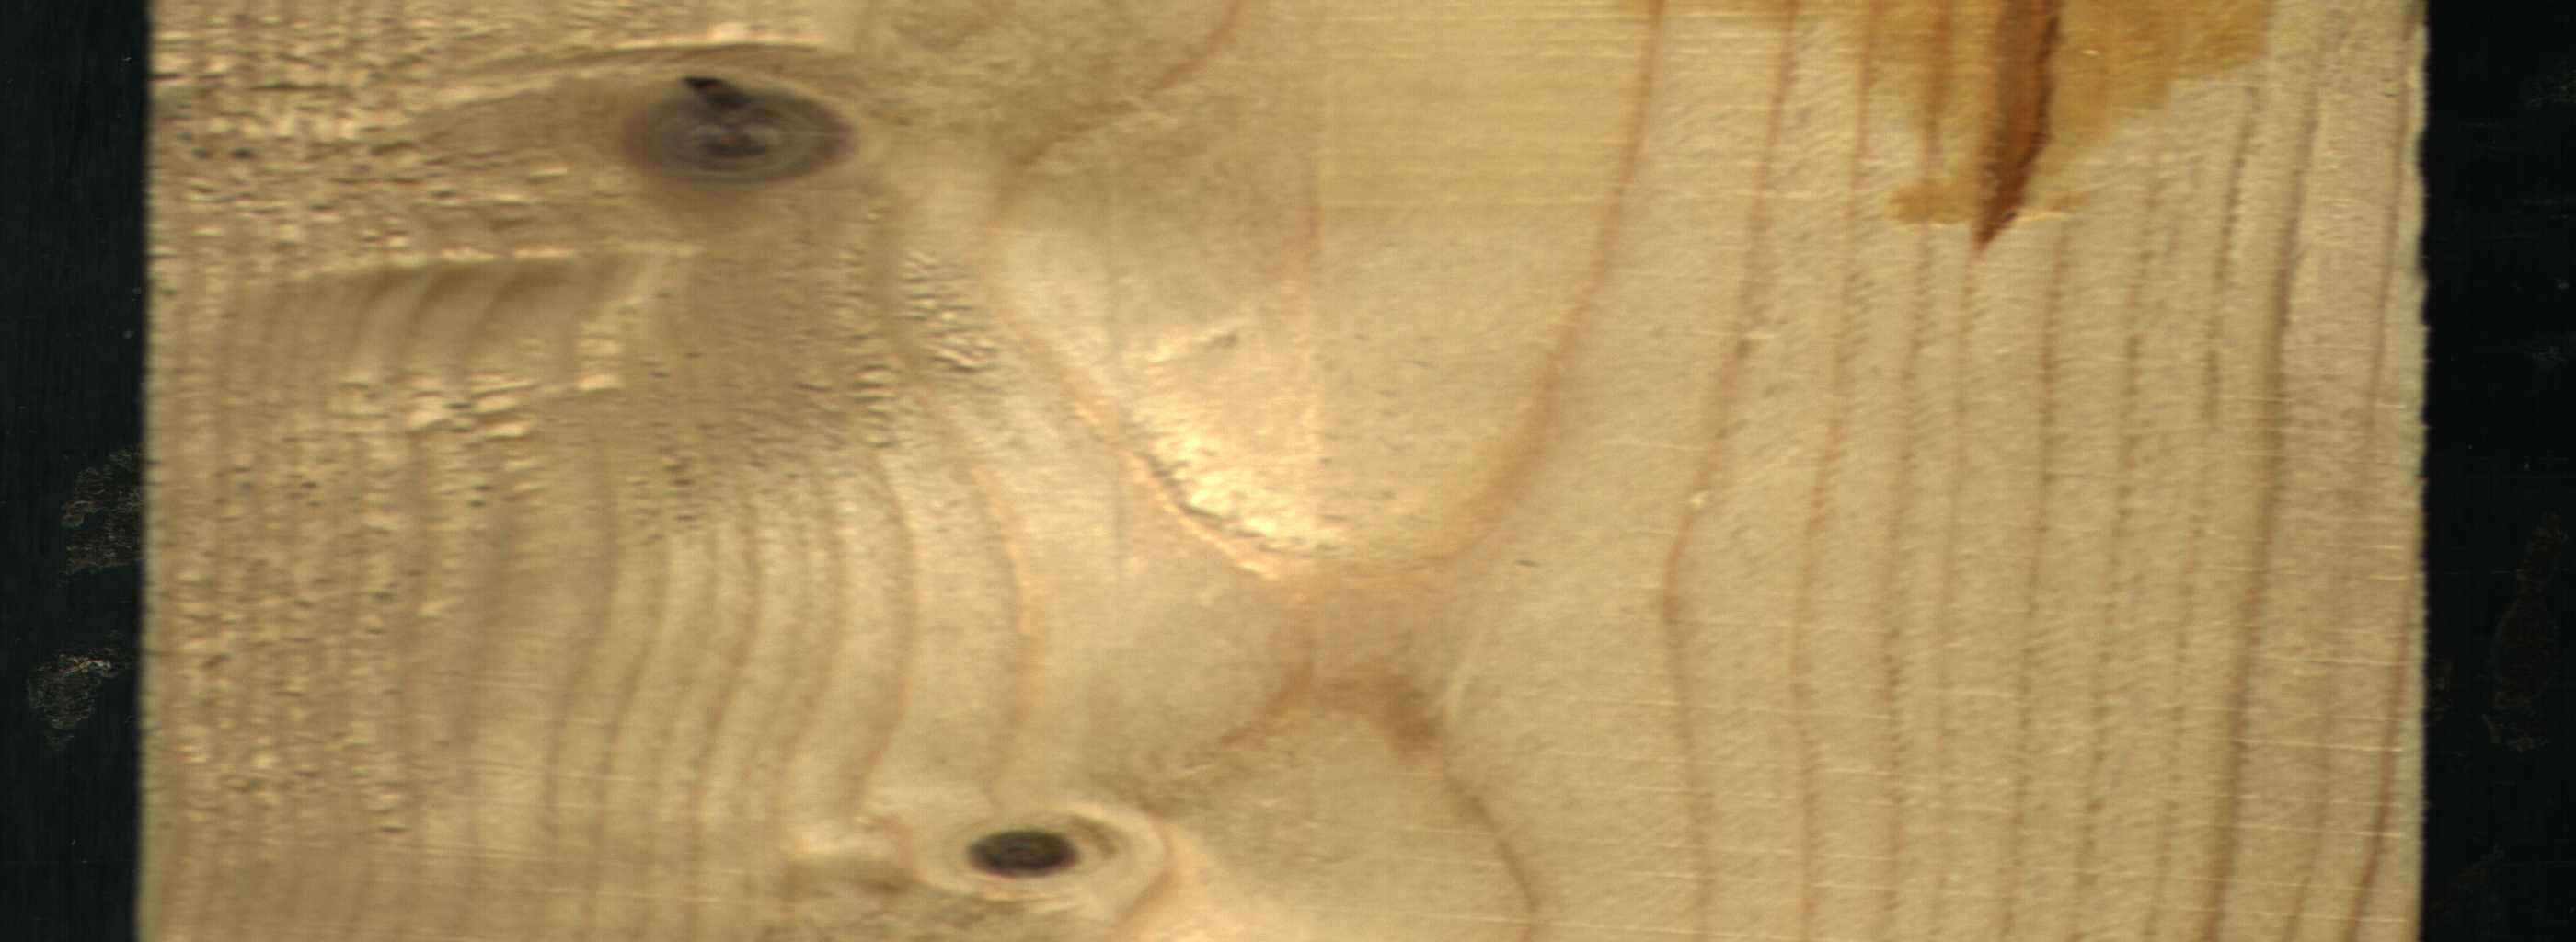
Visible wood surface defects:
resin
Live_Knot
Live_Knot